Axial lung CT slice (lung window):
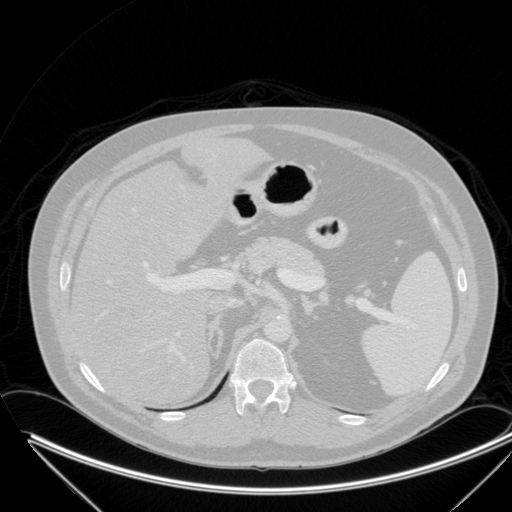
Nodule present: no